Field crop: maize
Growth stage: 2
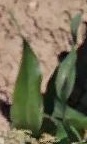
Species: maize